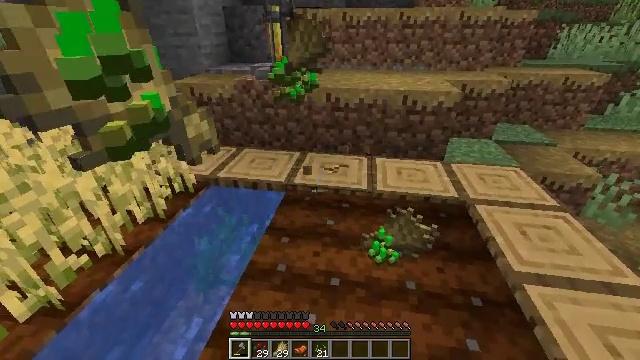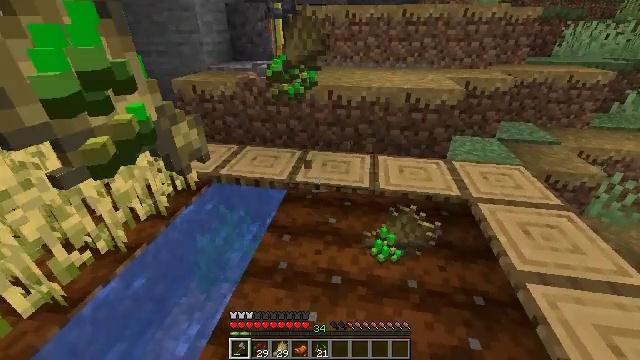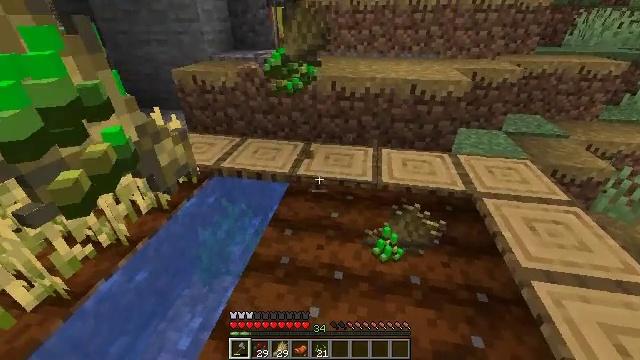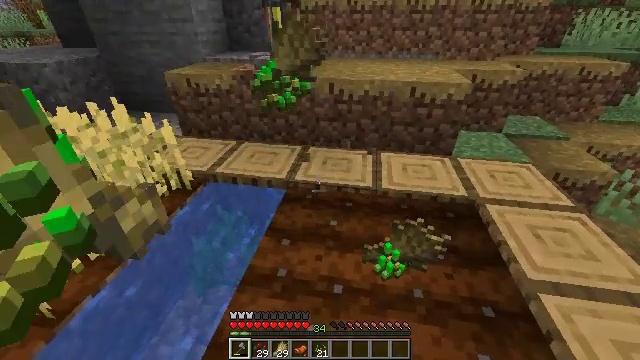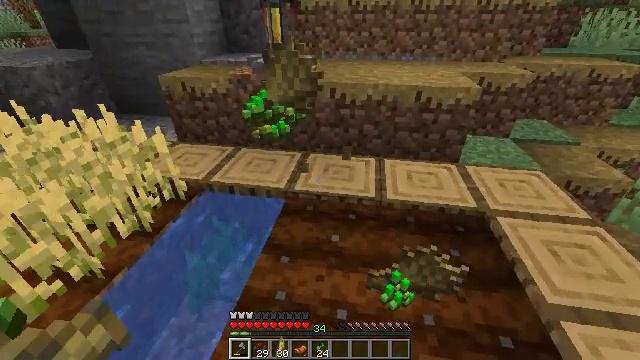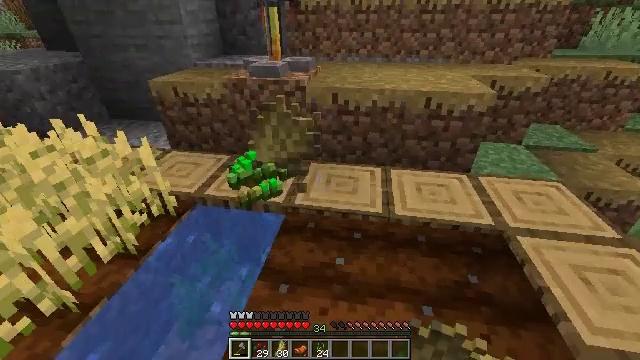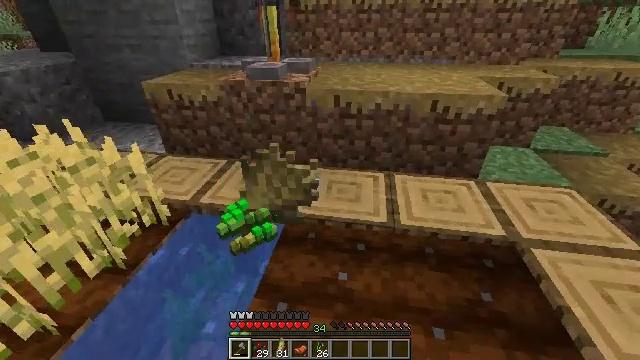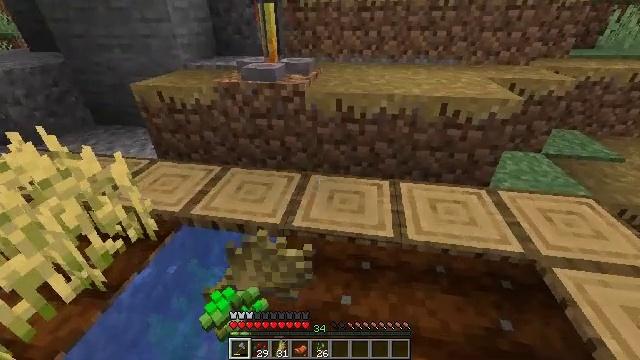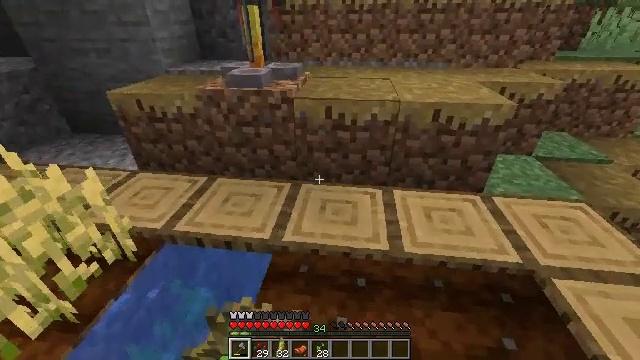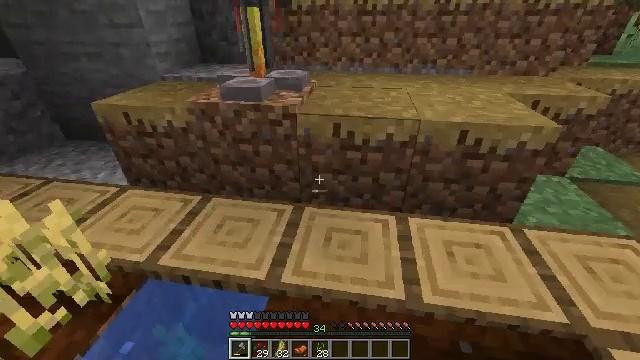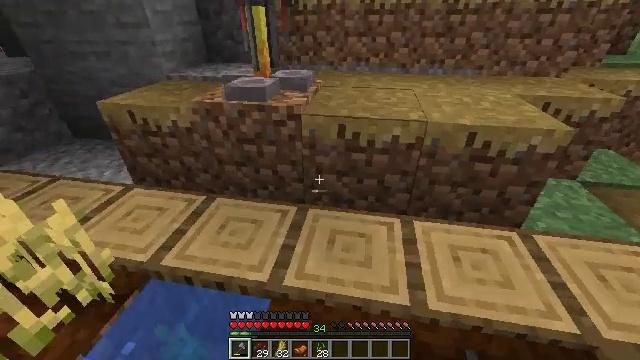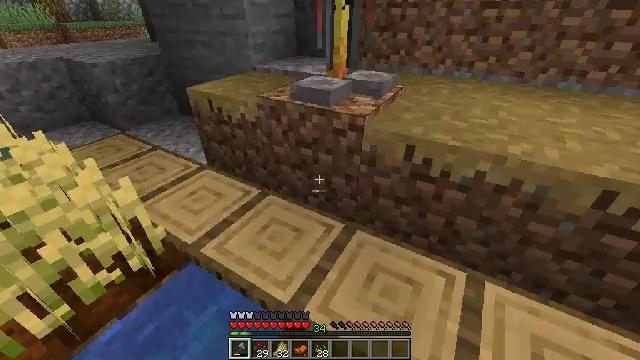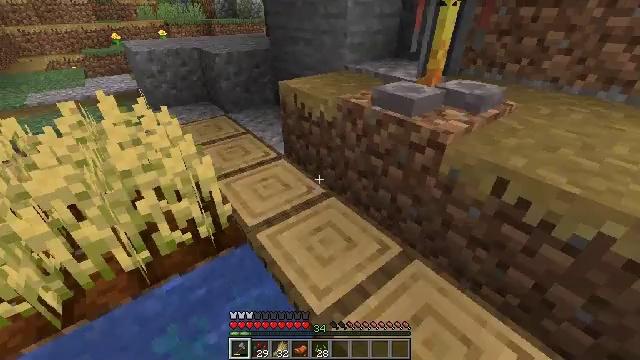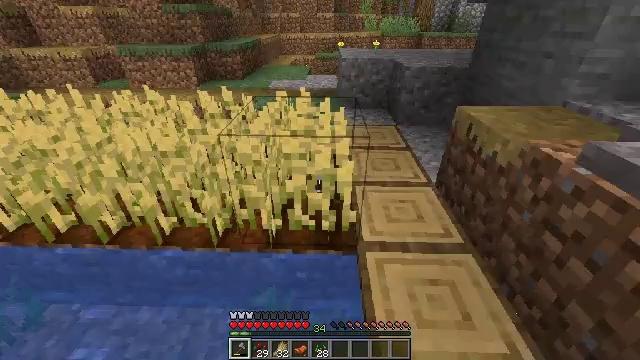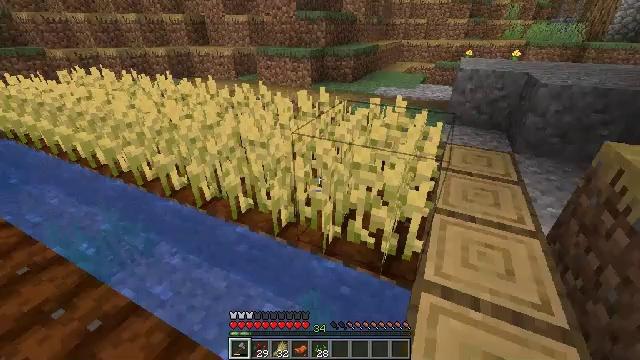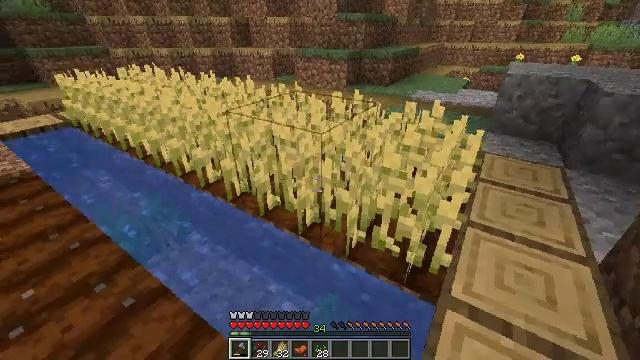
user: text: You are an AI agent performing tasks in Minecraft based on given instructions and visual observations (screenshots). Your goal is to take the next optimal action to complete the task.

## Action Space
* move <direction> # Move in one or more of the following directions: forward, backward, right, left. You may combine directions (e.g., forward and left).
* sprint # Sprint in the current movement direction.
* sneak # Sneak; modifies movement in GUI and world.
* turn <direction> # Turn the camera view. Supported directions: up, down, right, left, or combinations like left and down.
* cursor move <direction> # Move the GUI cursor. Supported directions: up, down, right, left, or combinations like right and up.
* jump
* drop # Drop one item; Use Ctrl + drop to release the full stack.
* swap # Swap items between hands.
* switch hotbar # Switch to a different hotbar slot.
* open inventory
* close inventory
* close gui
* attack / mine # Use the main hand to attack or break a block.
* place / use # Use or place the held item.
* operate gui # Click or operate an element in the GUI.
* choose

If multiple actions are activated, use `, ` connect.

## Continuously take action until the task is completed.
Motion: motion action
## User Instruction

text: Gather wheat by left-clicking on it.
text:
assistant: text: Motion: no_op
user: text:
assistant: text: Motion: move forward, turn down
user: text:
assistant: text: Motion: move forward
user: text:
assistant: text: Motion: move forward
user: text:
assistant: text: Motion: move forward
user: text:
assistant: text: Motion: move forward
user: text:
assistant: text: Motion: move forward
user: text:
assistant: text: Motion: move forward, turn right
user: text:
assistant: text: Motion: move forward, turn left
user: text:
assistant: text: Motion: move forward and move right, turn left
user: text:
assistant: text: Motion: move forward and move right, turn left and down
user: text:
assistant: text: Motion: move forward and move right, turn left
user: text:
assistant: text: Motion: move forward and move right, turn left and up
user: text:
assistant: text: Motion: move forward and move right, turn left
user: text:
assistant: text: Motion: move forward and move right, turn left
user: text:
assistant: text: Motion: move forward and move right
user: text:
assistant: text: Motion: move forward and move right, turn left
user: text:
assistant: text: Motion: move forward and move right, turn left
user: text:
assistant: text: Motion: move forward and move right, turn left
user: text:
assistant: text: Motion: move forward and move right, turn left
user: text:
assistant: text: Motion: turn left
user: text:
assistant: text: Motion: turn left and down
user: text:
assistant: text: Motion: move right, turn left and down
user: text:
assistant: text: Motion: move right, turn left and down
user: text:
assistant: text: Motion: move right, turn left and down
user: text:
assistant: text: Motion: turn left and down, attack / mine
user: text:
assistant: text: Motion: turn left, attack / mine
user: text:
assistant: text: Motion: attack / mine
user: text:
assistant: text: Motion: turn left and up
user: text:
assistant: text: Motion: no_op